Aerial crown-view tile of a tropical tree (Barro Colorado Island, Panama), acquired 20241112:
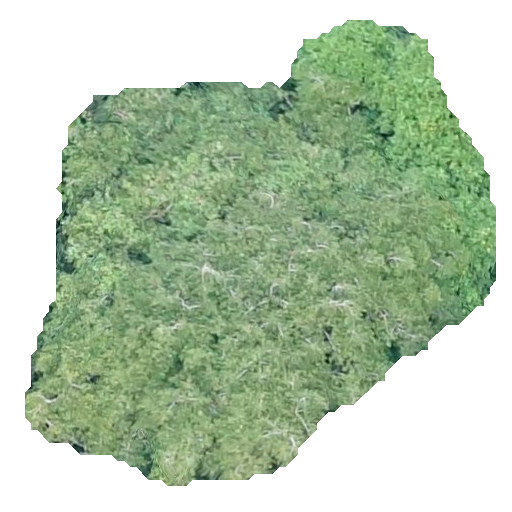
Species: Virola surinamensis
GBIF accepted scientific name: Virola surinamensis
Crown area: 236.215 m²